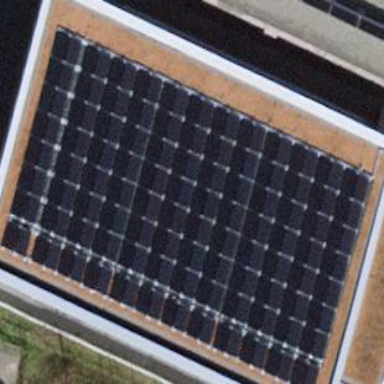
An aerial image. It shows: Solar power generator using photovoltaic panels.